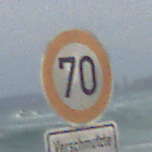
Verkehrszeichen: Geschwindigkeit70
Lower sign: HinweiseAufGefahrenDurchVerbaleAngabe4
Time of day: MorningAfternoon
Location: Outdoor (Suburban)
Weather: PartlyCloudy
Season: NotSpecified
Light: Natural